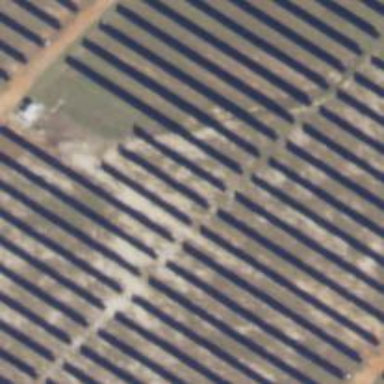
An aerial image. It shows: Solar power generator with photovoltaic panels.